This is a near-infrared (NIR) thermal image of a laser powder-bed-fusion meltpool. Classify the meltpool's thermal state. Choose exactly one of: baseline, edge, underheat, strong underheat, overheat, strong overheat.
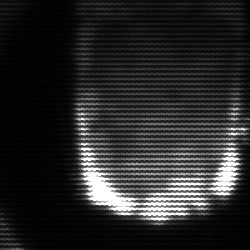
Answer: baseline